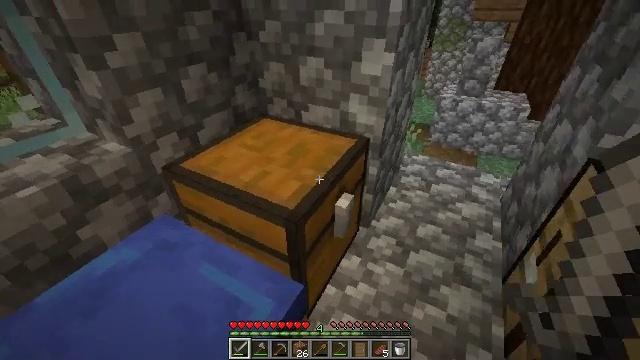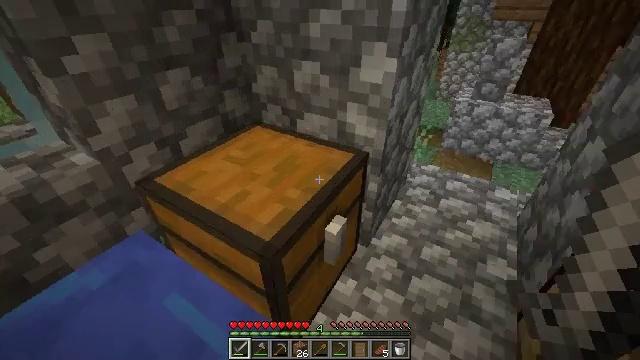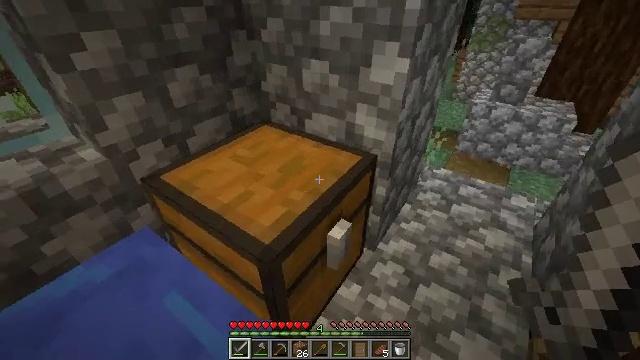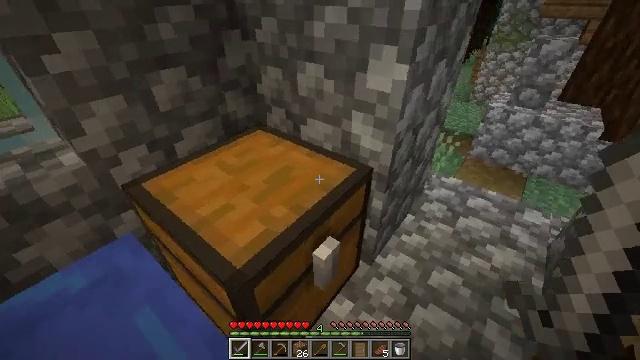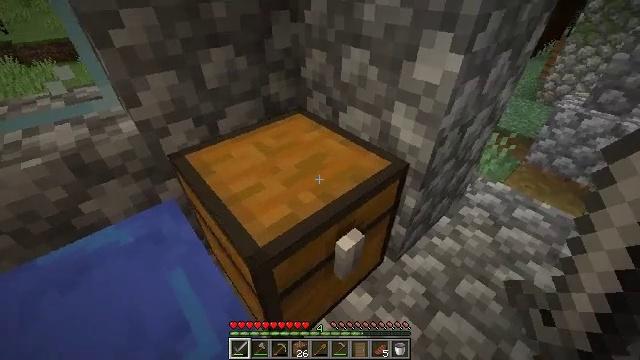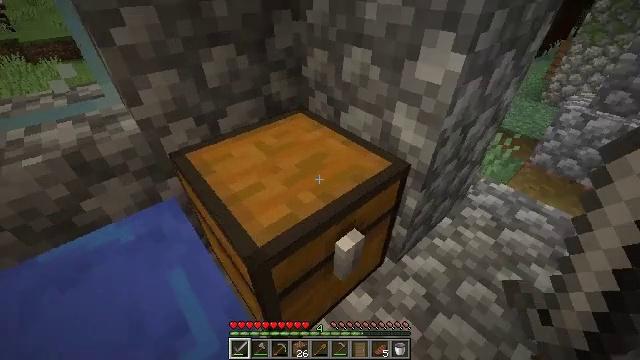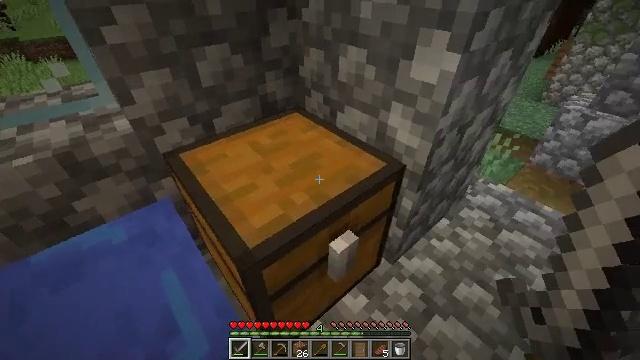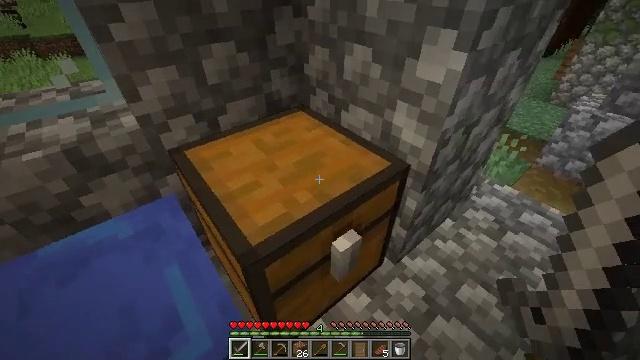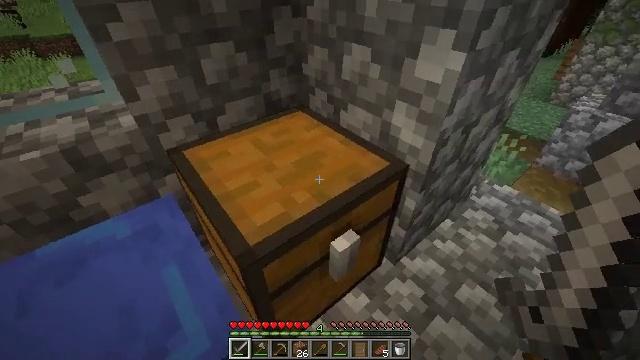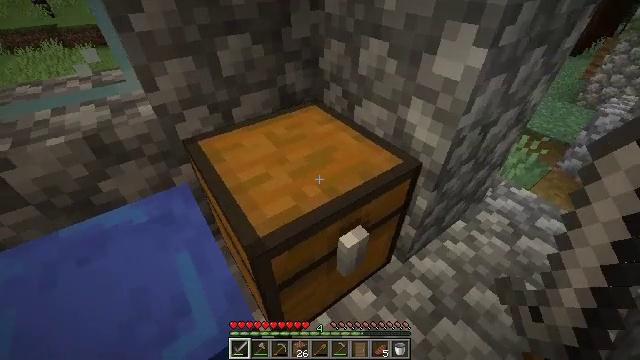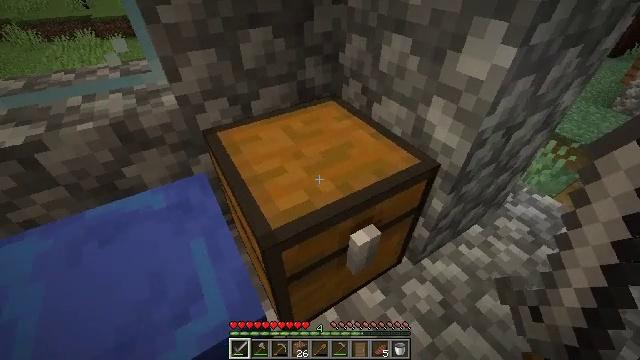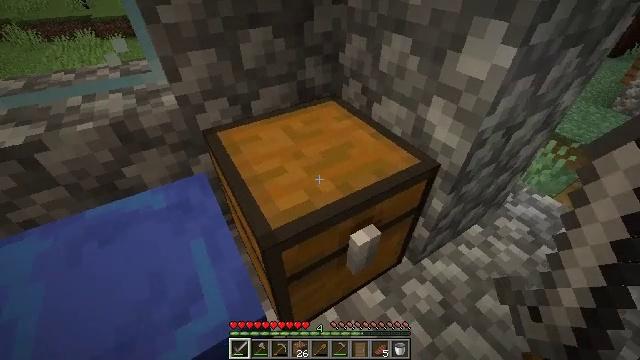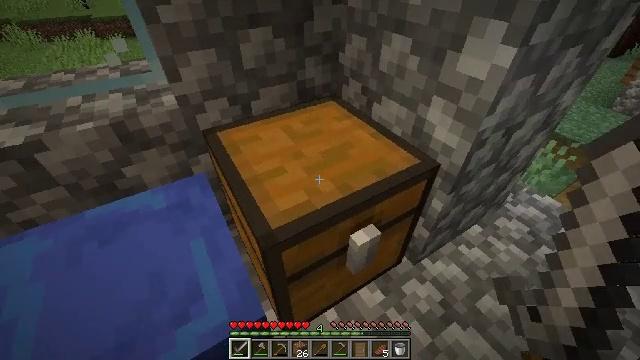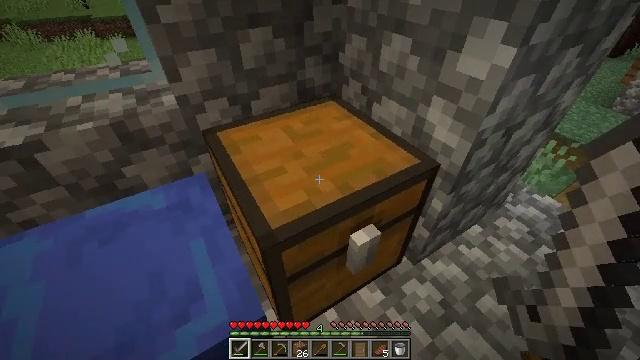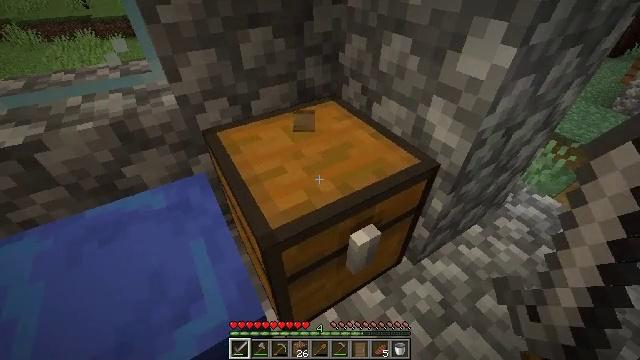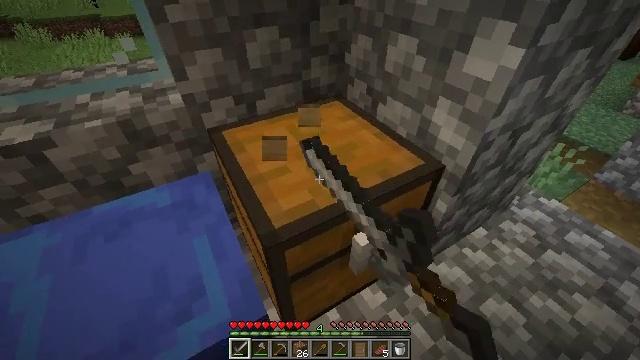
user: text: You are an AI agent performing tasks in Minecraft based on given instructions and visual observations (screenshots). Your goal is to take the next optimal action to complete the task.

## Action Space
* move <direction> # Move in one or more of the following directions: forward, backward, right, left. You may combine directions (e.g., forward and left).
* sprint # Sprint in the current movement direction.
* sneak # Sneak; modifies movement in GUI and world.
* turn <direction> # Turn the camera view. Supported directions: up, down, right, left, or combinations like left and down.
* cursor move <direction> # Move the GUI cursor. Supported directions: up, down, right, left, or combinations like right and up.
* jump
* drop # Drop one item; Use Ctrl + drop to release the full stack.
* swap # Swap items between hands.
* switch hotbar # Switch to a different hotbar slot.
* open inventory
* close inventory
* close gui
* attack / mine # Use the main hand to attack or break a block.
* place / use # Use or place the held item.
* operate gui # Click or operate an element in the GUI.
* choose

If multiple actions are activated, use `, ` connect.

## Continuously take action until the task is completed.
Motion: motion action
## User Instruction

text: Collect the spruce door for reuse.
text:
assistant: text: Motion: move forward and move right, turn left
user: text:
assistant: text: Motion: turn left
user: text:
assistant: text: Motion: turn left
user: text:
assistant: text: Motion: turn left and down
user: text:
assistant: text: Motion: no_op
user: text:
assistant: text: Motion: no_op
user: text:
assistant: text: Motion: turn left
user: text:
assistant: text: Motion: no_op
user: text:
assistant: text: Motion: turn left and down
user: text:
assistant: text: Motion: turn left
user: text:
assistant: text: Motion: no_op
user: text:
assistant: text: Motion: no_op
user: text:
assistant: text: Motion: no_op
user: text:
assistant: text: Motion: attack / mine
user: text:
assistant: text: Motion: turn left, attack / mine
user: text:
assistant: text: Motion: no_op
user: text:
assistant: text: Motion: turn right
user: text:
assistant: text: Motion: no_op
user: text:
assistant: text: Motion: no_op
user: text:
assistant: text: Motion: no_op
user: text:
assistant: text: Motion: no_op
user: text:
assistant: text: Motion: no_op
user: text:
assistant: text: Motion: no_op
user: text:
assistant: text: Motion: no_op
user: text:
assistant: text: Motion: no_op
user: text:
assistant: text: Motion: no_op
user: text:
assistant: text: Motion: no_op
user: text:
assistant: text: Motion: use / place
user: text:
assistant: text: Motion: use / place
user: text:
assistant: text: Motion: use / place